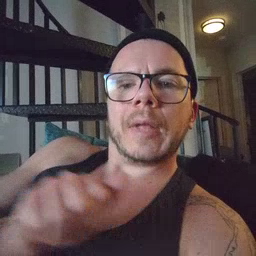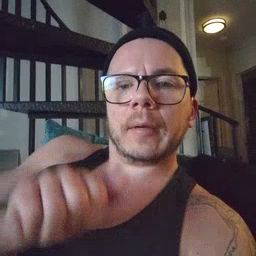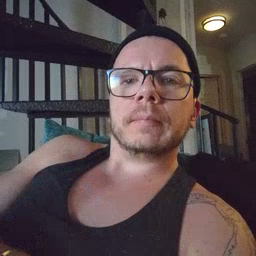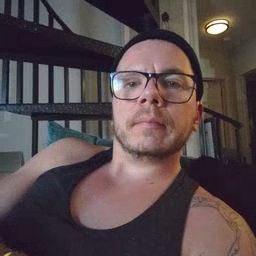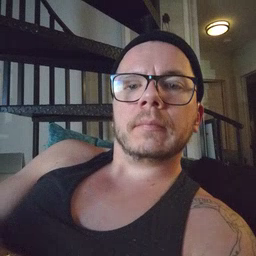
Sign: any